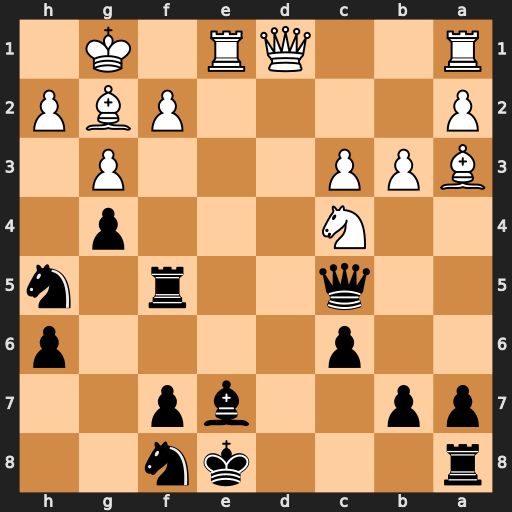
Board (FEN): r3kn2/pp2bp2/2p4p/2q2r1n/2N3p1/BPP3P1/P4PBP/R2QR1K1
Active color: b
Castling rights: q
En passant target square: -
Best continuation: Qxf2+ Kh1 Nxg3+ hxg3 Rh5+ Bh3 Rxh3#